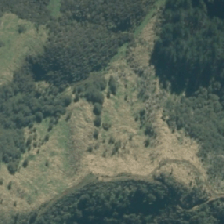
Land cover: grose_broom